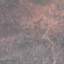
Label: HerbaceousVegetation